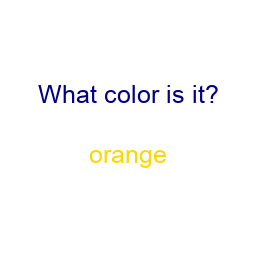
Color: gold
Color name shown: orange
Background color: white
Question text color: navy